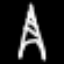
Label: The Eiffel Tower